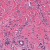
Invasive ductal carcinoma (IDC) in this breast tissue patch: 1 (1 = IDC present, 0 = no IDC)